Field crop: tomato
Growth stage: 2
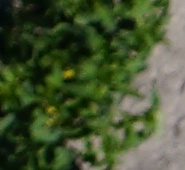
Species: tomato